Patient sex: F
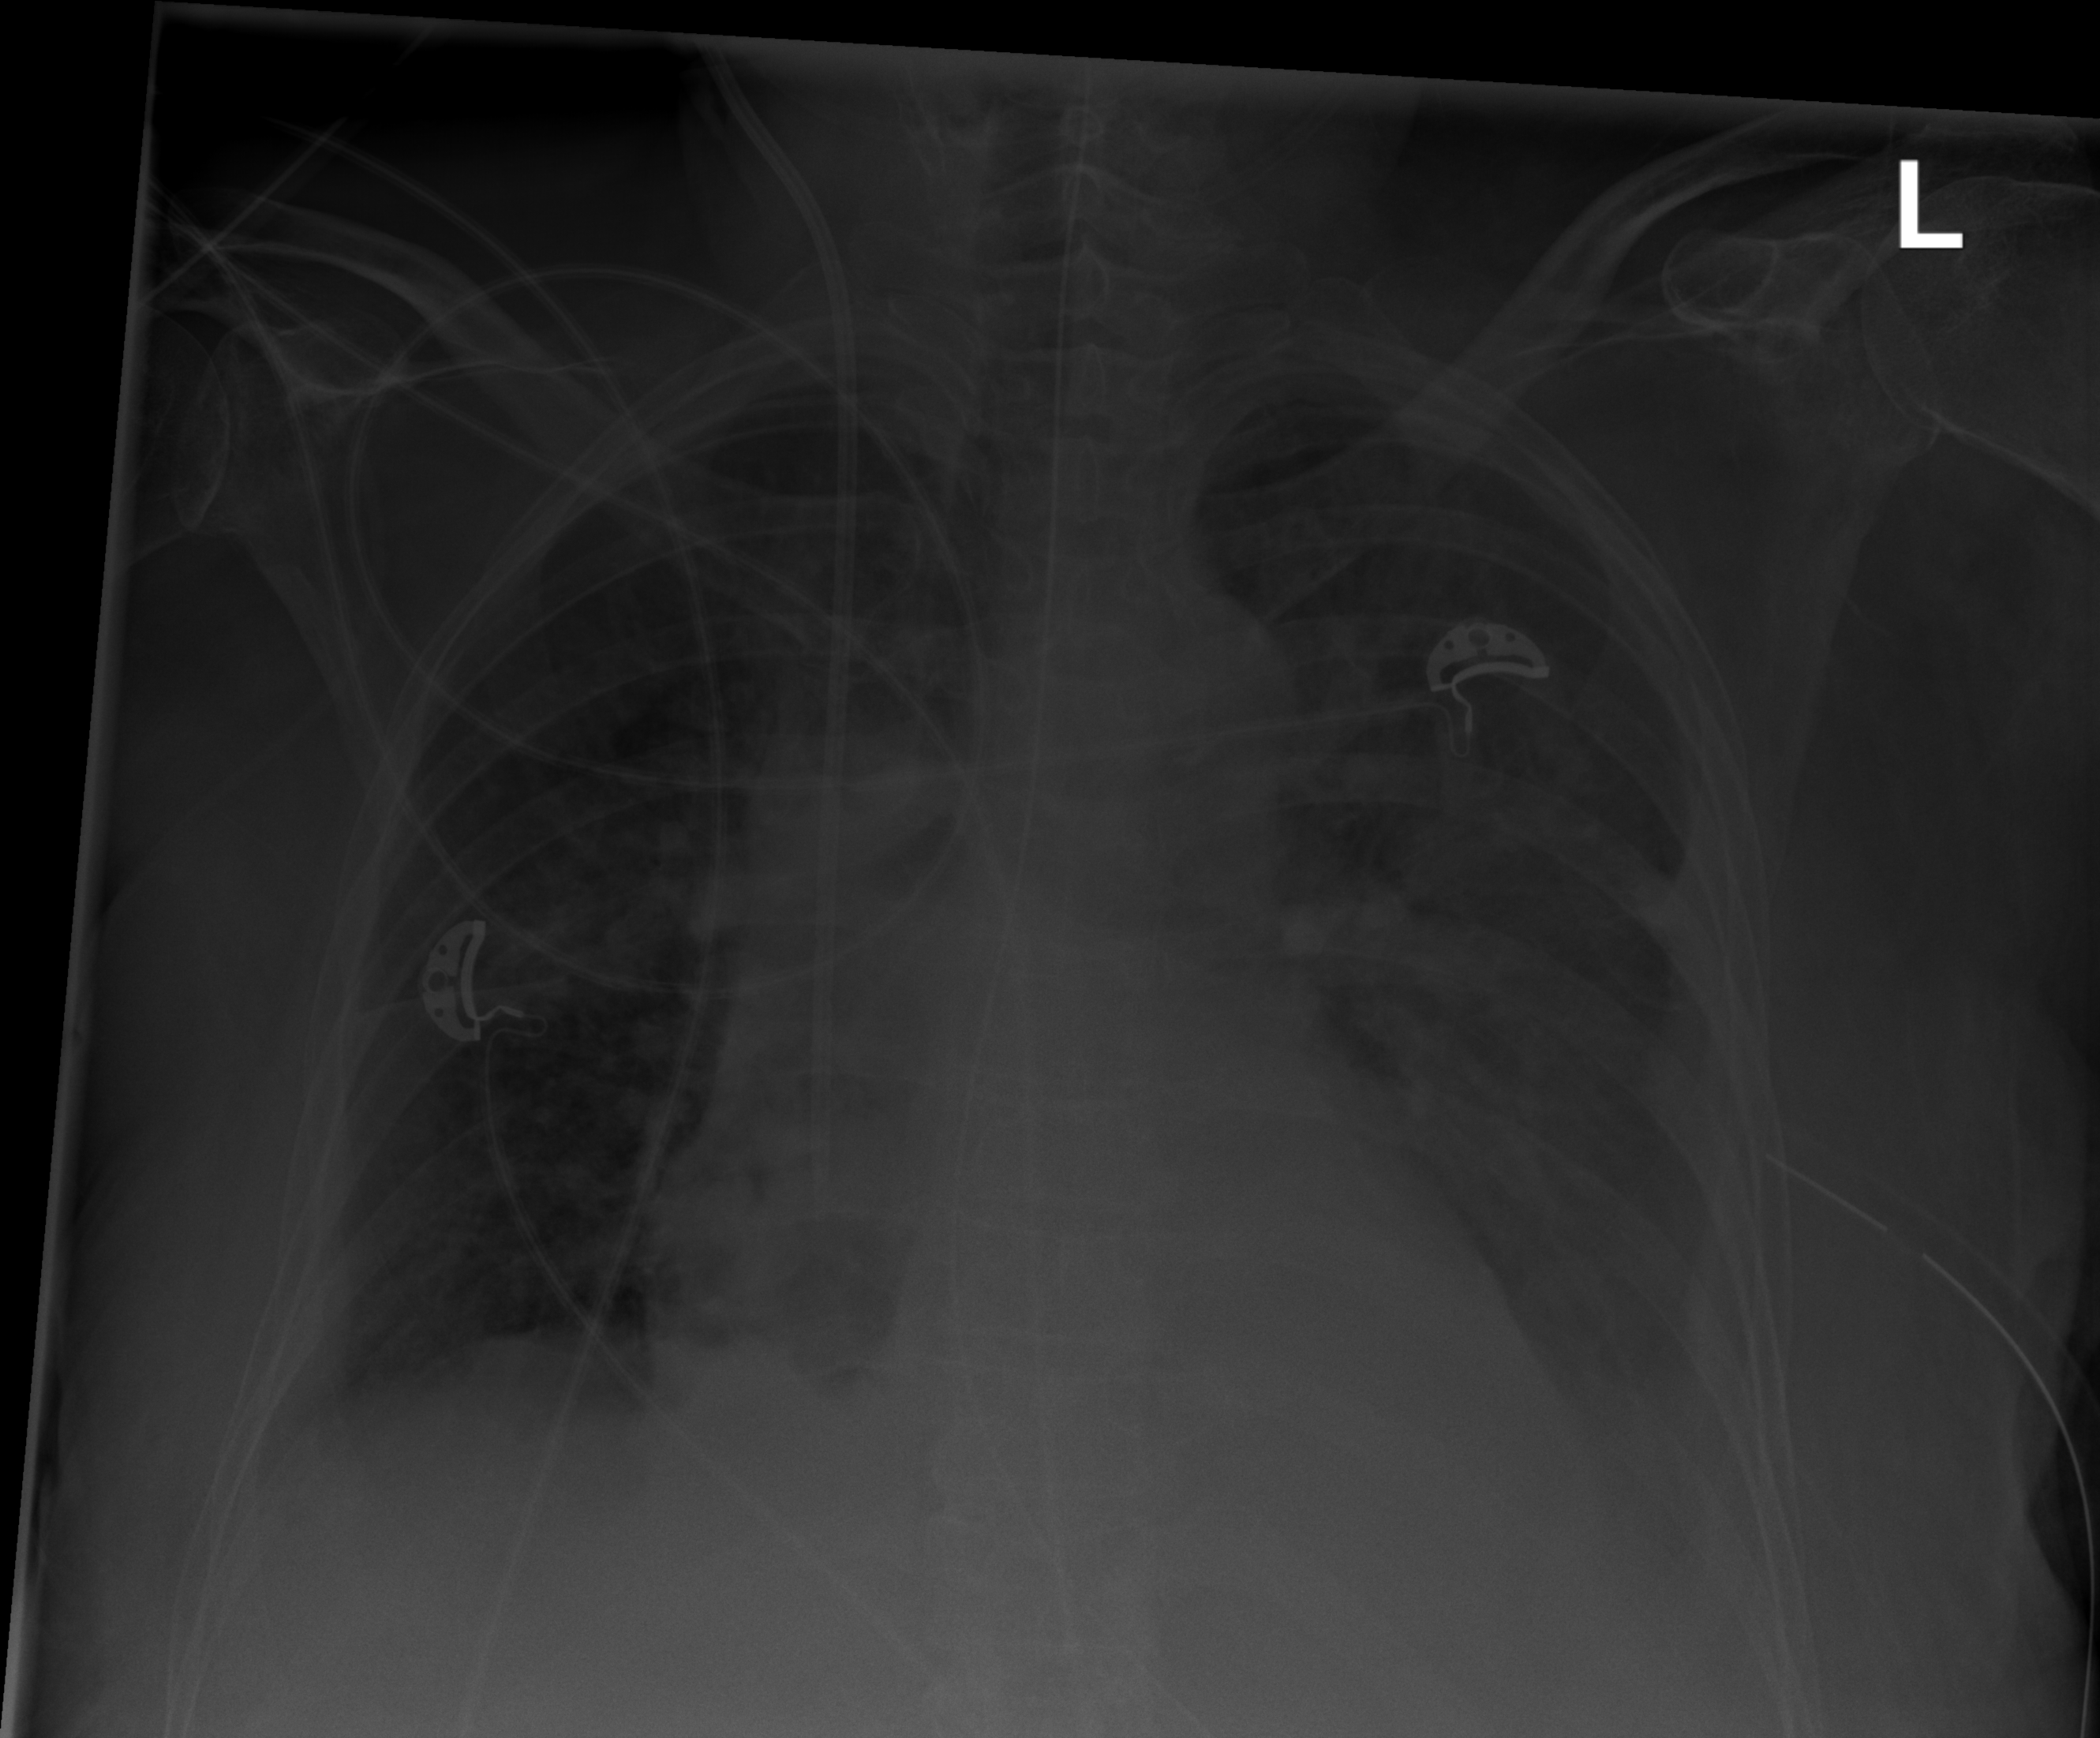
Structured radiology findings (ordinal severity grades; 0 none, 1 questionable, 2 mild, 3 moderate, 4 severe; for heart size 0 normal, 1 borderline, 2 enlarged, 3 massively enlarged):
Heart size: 2
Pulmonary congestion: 2
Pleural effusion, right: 2
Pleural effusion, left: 2
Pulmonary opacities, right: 0
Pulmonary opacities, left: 0
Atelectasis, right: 2
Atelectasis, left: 2